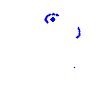
Particle: electron